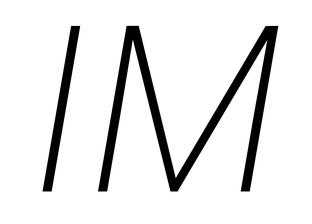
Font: Roboto-Italic_ExtraLight_Italic